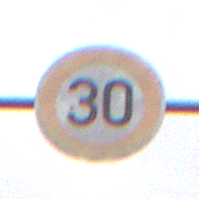
Verkehrszeichen: Geschwindigkeit30
Umgebung: Outdoor, RoadRail
Tageszeit: Midday
Wetter: Overcast
Licht: Natural
Jahreszeit: NotSpecified
Kontrast: LowContrast